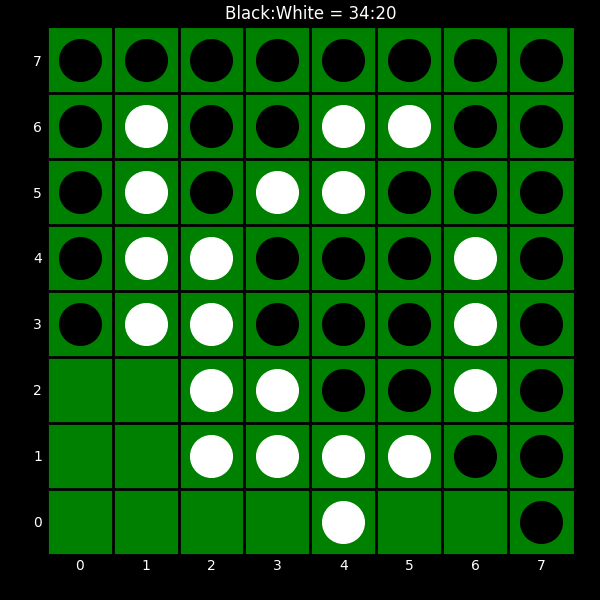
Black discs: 34
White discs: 20